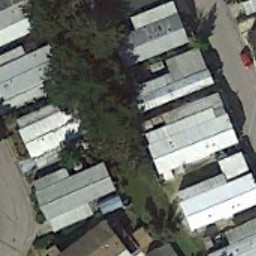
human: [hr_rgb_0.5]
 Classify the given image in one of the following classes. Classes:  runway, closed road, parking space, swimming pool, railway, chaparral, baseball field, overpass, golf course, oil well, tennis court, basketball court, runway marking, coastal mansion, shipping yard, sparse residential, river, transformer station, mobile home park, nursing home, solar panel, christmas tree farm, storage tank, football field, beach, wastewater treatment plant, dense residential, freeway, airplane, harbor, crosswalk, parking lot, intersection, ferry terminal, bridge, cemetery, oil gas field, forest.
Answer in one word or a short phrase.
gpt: mobile home park